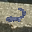
Label: 2